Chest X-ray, PA view. Patient: 48 years old, sex M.
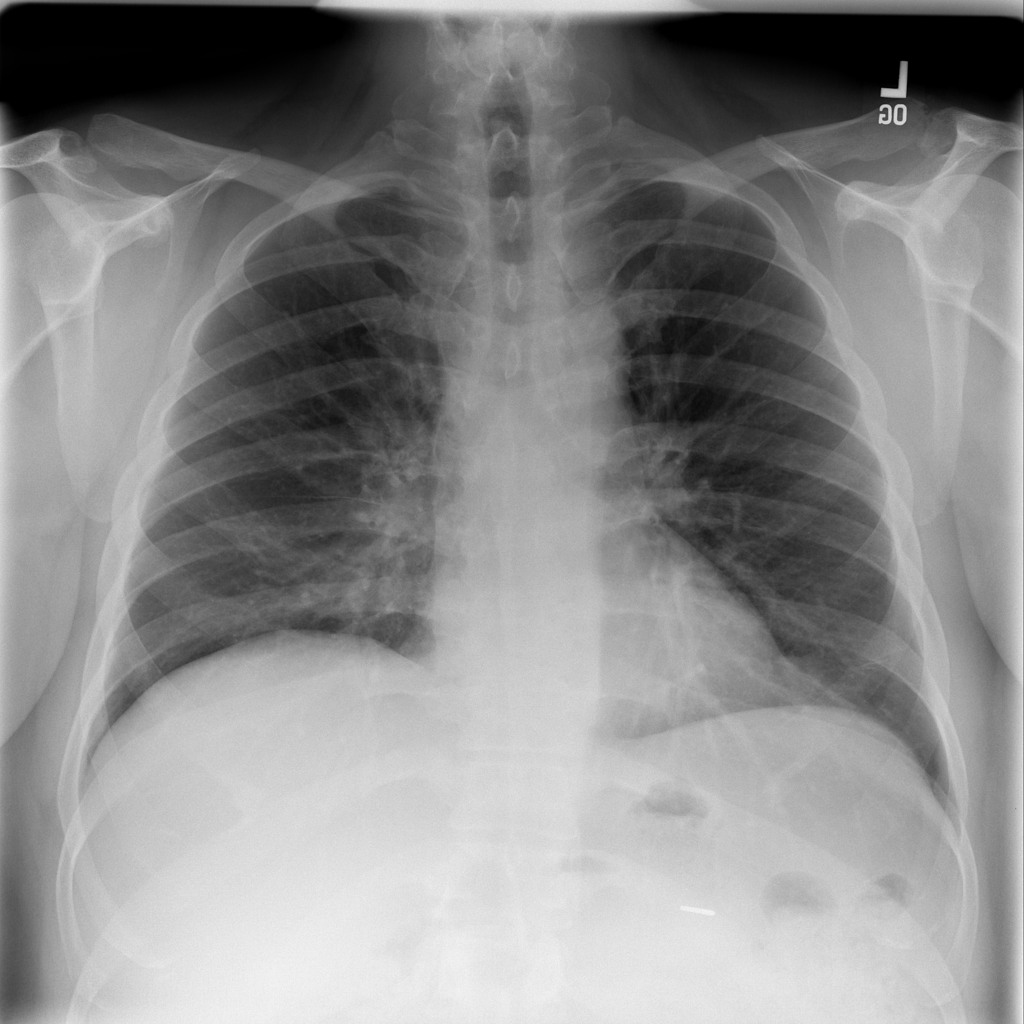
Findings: Atelectasis